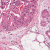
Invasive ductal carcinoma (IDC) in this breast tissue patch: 0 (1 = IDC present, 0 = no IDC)